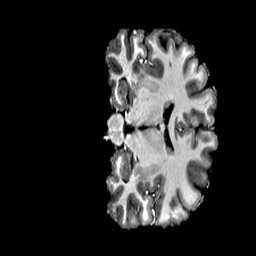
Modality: T1w
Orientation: coronal
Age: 25
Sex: female
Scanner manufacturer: siemens
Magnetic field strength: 6.98 T
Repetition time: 6 s
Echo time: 0.00302 s